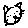
Label: cat